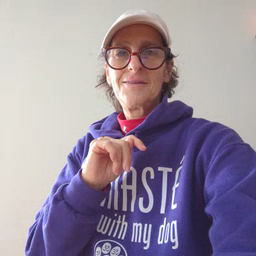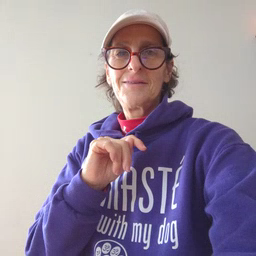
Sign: potty